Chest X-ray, PA view. Patient: 52 years old, sex F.
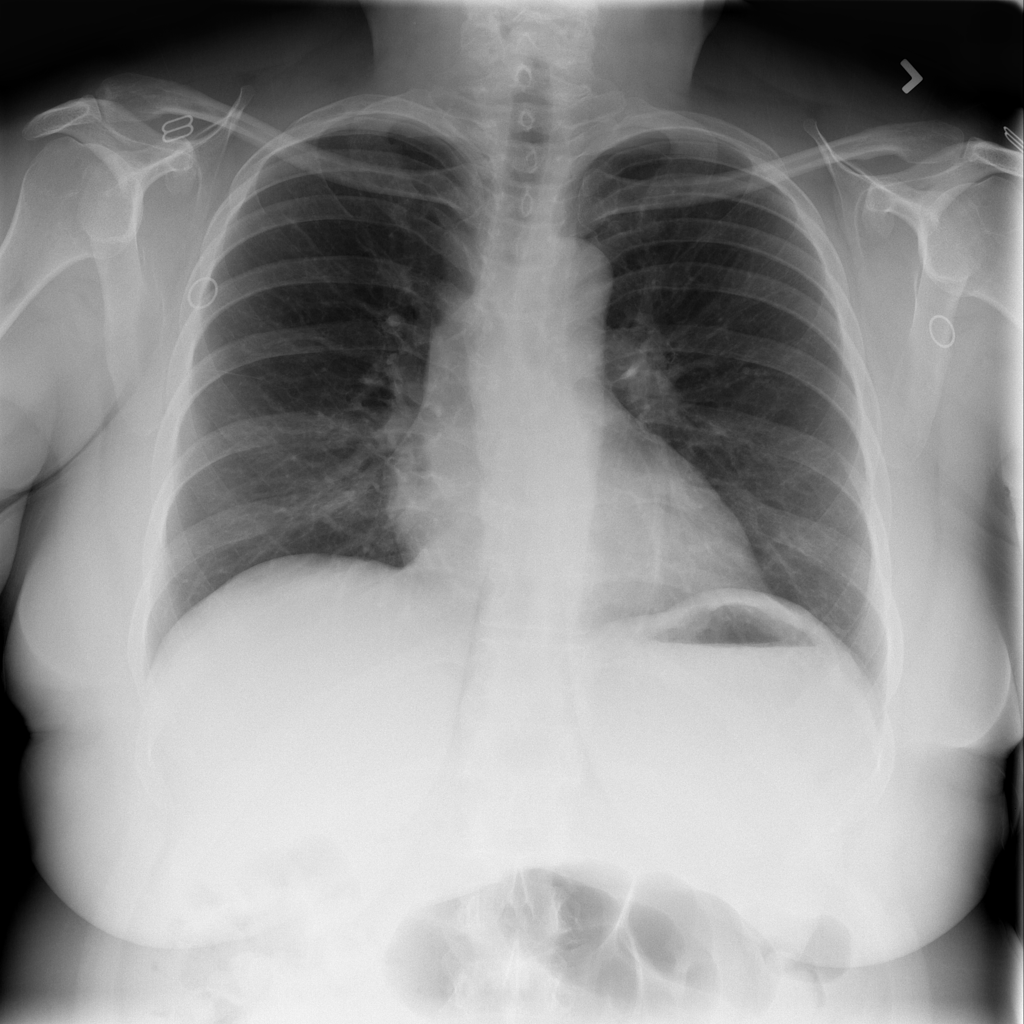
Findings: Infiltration